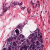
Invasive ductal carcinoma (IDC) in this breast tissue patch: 0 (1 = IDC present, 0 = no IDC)